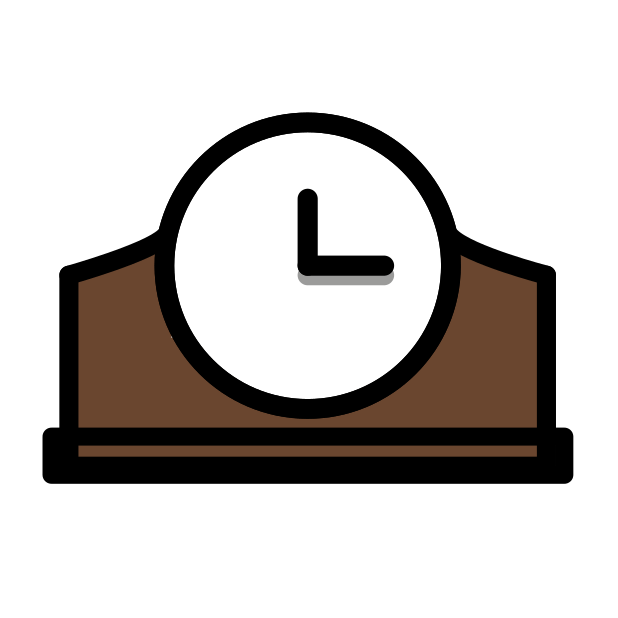
Emoji: 🕰
Name: mantelpiece clock
Unicode: 0x1f570